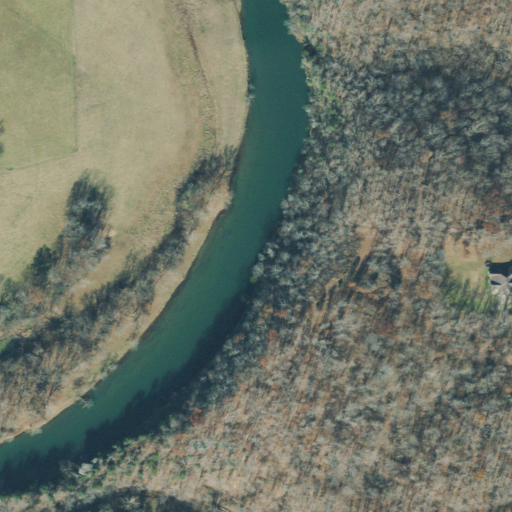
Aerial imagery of cliff(s) in Tennessee named Raven Bluff containing deciduous forest, pasture, open water, woody wetlands, herbaceous wetlands, open development, evergreen forest, and low intensity development